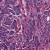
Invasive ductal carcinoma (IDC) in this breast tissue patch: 1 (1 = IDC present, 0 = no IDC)